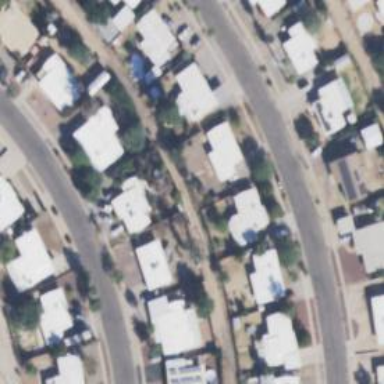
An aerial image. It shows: Alleyway designated as service road.